Question: I have two input values for X-axis and Y-axis.
I would like to plot a histogram as a line graph. An example is provided in the attached image.
I am not able to plot a histogram using these values.
'''
ys = [0.21428571428571427, 0.14285714285714285, 0.047619047619047616, 0.11904761904761904, 0.09523809523809523, 0.09523809523809523, 0.023809523809523808, 0.09523809523809523, 0.11904761904761904, 0.047619047619047616]
xs = [0,1,2,3,4,5,6,7,8,9]
'''
I tried
'''
plt.hist(xs,ys)
plt.show()
'''
but it failed.
I am interested in a graph like the following, preferably with and without the line on the histogram.
.
The X and Y axis are assigned with values of xs and ys.
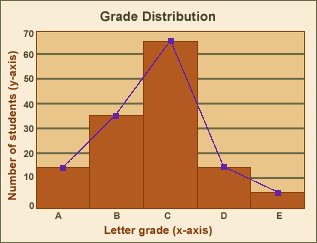
Answer: The function you need is <URL>.
Here's a minimal example:
'''
>>> bar(xs, ys, width=1, align='center', color='brown')
>>> plot(xs, ys, color='purple', lw=2, marker='s')
'''